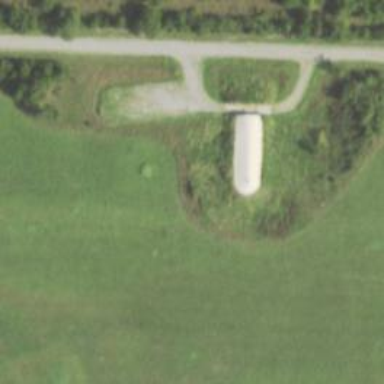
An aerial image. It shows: Military bunker for protection and defense.